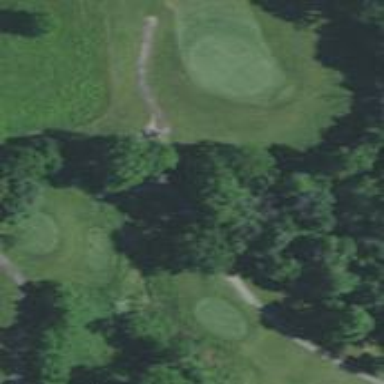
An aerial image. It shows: Footway that doubles as golf path.